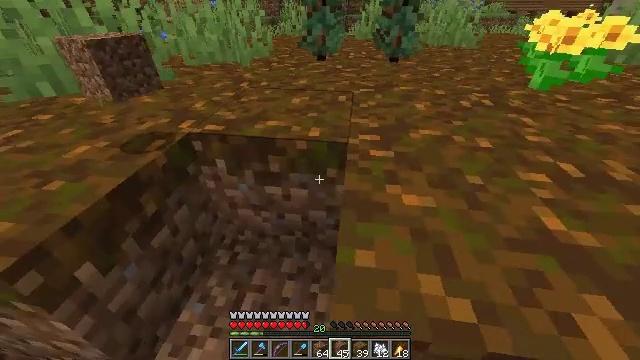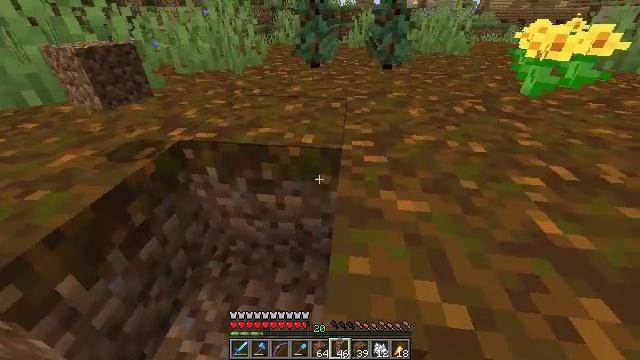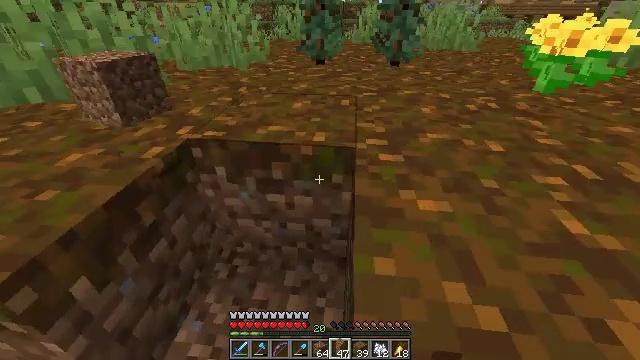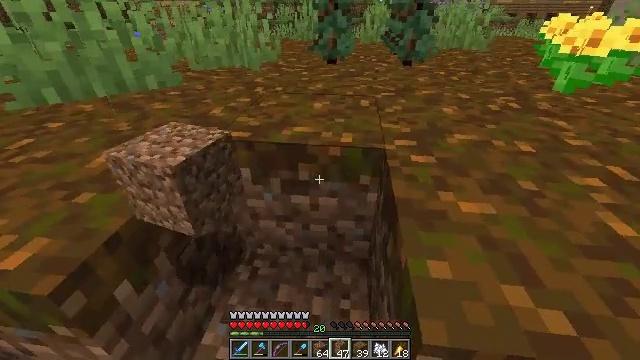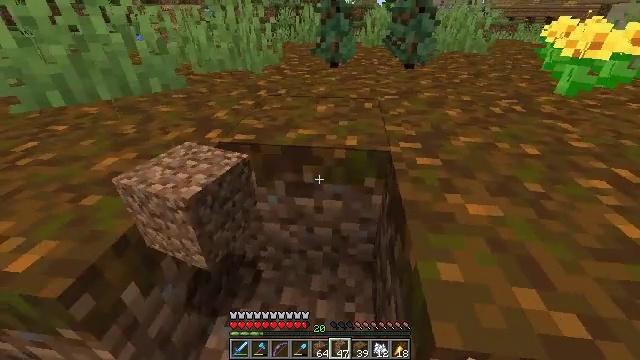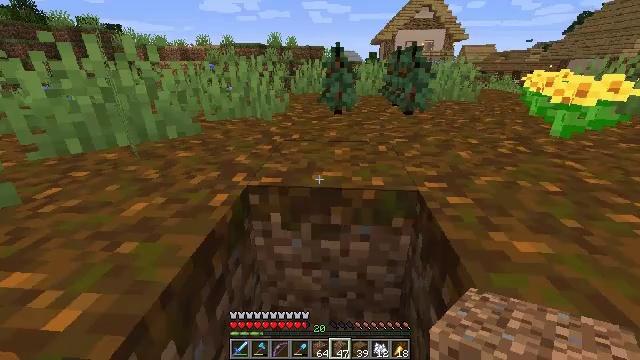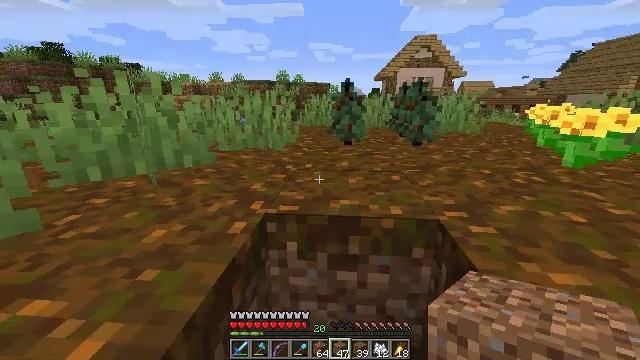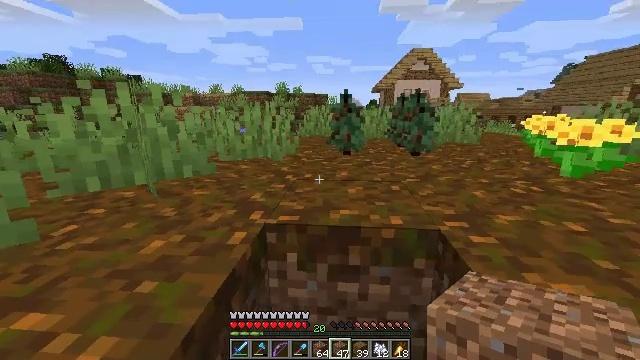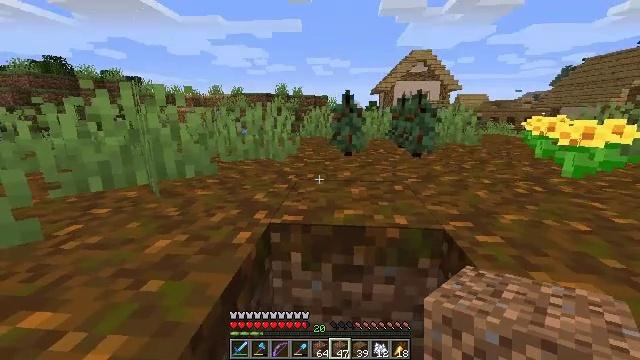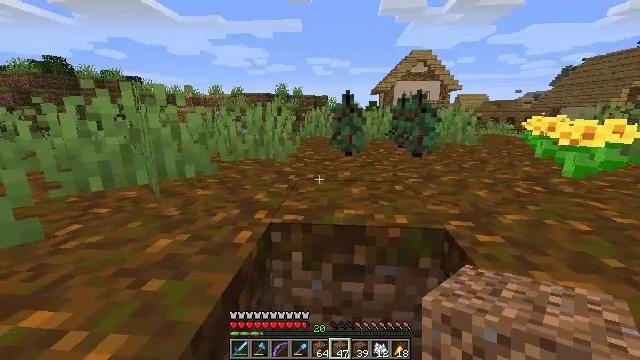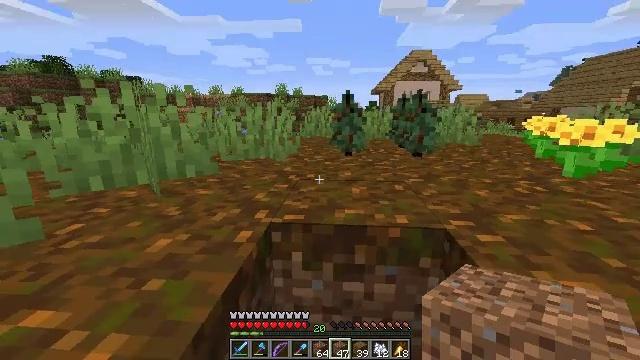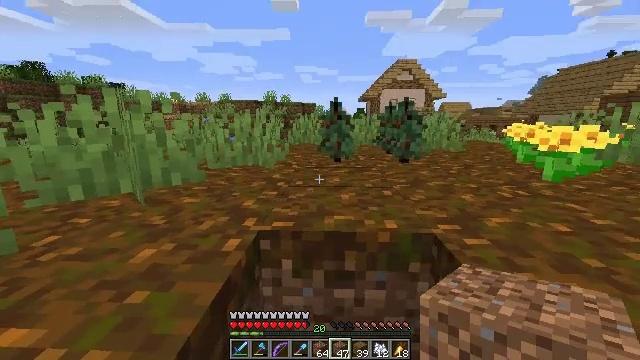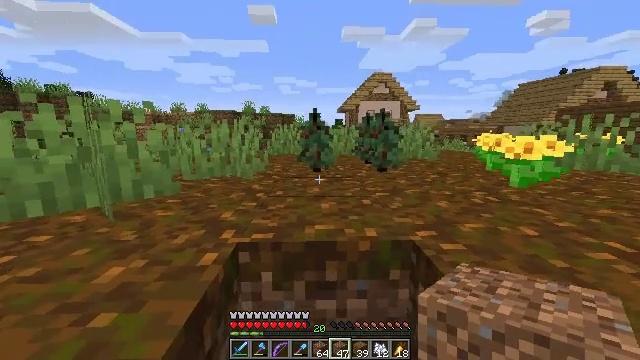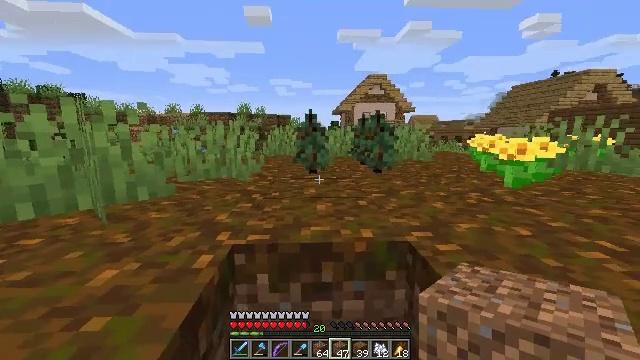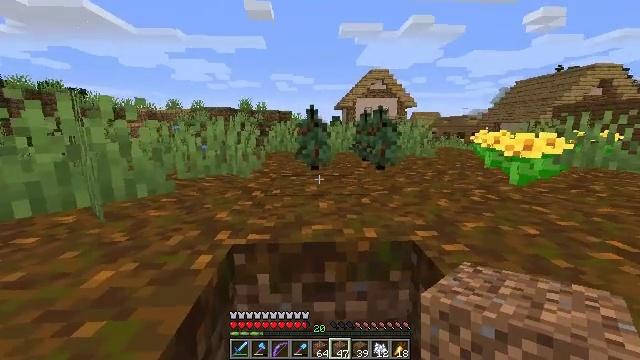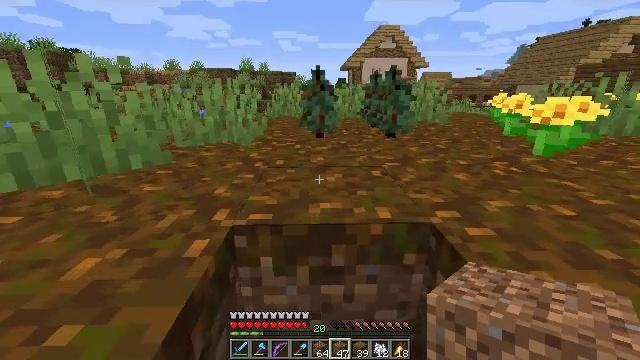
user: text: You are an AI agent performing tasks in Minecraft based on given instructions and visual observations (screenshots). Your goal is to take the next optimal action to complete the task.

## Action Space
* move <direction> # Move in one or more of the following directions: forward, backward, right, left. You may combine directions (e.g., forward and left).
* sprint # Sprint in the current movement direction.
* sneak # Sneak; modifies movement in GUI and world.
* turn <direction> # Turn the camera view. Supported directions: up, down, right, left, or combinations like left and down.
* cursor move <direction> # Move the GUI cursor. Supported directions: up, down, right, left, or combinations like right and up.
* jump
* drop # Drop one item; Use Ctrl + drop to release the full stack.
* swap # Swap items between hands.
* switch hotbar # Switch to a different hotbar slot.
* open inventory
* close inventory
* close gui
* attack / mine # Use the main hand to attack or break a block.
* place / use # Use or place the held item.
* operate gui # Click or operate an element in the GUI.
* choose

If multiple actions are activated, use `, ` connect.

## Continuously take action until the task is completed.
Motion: motion action
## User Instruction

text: Gather the spruce sapling from the ground.
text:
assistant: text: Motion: turn right and up
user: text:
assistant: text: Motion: move left
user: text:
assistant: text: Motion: move left
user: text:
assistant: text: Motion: move left
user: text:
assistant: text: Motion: turn right and up
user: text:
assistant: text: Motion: turn up
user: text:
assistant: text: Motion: turn up
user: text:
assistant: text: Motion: no_op
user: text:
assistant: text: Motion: no_op
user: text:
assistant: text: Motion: no_op
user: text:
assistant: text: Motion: turn right and up
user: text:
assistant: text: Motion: turn right and up
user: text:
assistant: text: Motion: no_op
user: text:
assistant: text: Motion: move forward
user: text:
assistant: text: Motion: move forward, turn left and down
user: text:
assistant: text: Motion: move forward, turn down, jump
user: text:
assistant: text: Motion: move forward, turn right and down, jump
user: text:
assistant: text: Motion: move forward, jump
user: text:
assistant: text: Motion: move forward, sprint, turn right, jump
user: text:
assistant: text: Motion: move forward, sprint, turn right, jump
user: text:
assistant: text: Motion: move forward, sprint, jump
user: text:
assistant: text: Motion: move forward, sprint, turn right and down, jump
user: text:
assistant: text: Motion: move forward, sprint, turn right, jump
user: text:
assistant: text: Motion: move forward, sprint
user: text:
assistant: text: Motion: move forward, sprint
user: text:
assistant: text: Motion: move forward, sprint, attack / mine
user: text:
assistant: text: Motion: move forward, sprint, attack / mine
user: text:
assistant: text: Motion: move forward, turn left and up, attack / mine
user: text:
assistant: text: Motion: move forward, turn right, attack / mine
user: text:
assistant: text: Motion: move forward, turn right and up, attack / mine